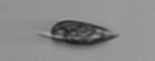
Label: Prorocentrum_triestinum